Aerial crown-view tile of a tropical tree (Barro Colorado Island, Panama), acquired 20250414:
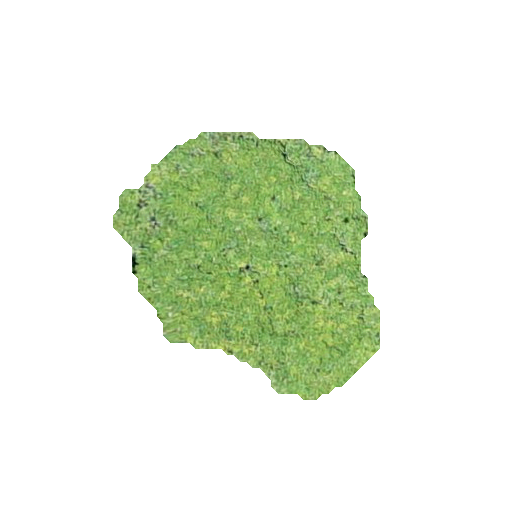
Species: Protium stevensonii
GBIF accepted scientific name: Tetragastris panamensis
Crown area: 74.253 m²